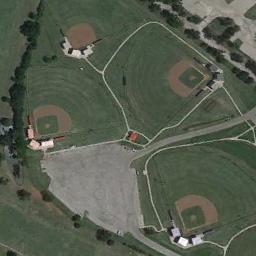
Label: baseball_diamond